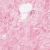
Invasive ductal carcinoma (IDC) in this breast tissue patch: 0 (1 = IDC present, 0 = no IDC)